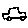
Label: car